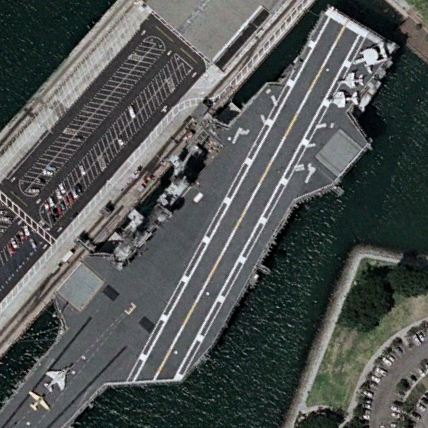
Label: Midway-class_aircraft_carrier